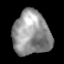
Tissue: lung
Cell type: Endothelial cells
Senescence score: 0.2253
Nuclear area (px): 1613
Mean DAPI intensity: 147.379